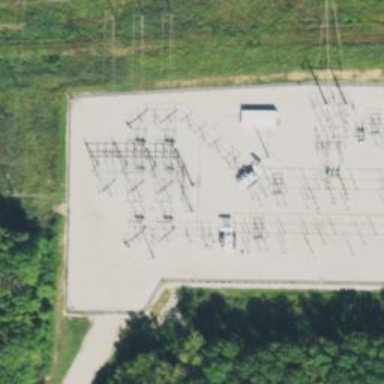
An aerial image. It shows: Switch used for power control.